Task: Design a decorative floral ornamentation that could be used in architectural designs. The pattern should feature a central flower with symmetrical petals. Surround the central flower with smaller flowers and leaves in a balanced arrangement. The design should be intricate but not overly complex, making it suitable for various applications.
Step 1226:
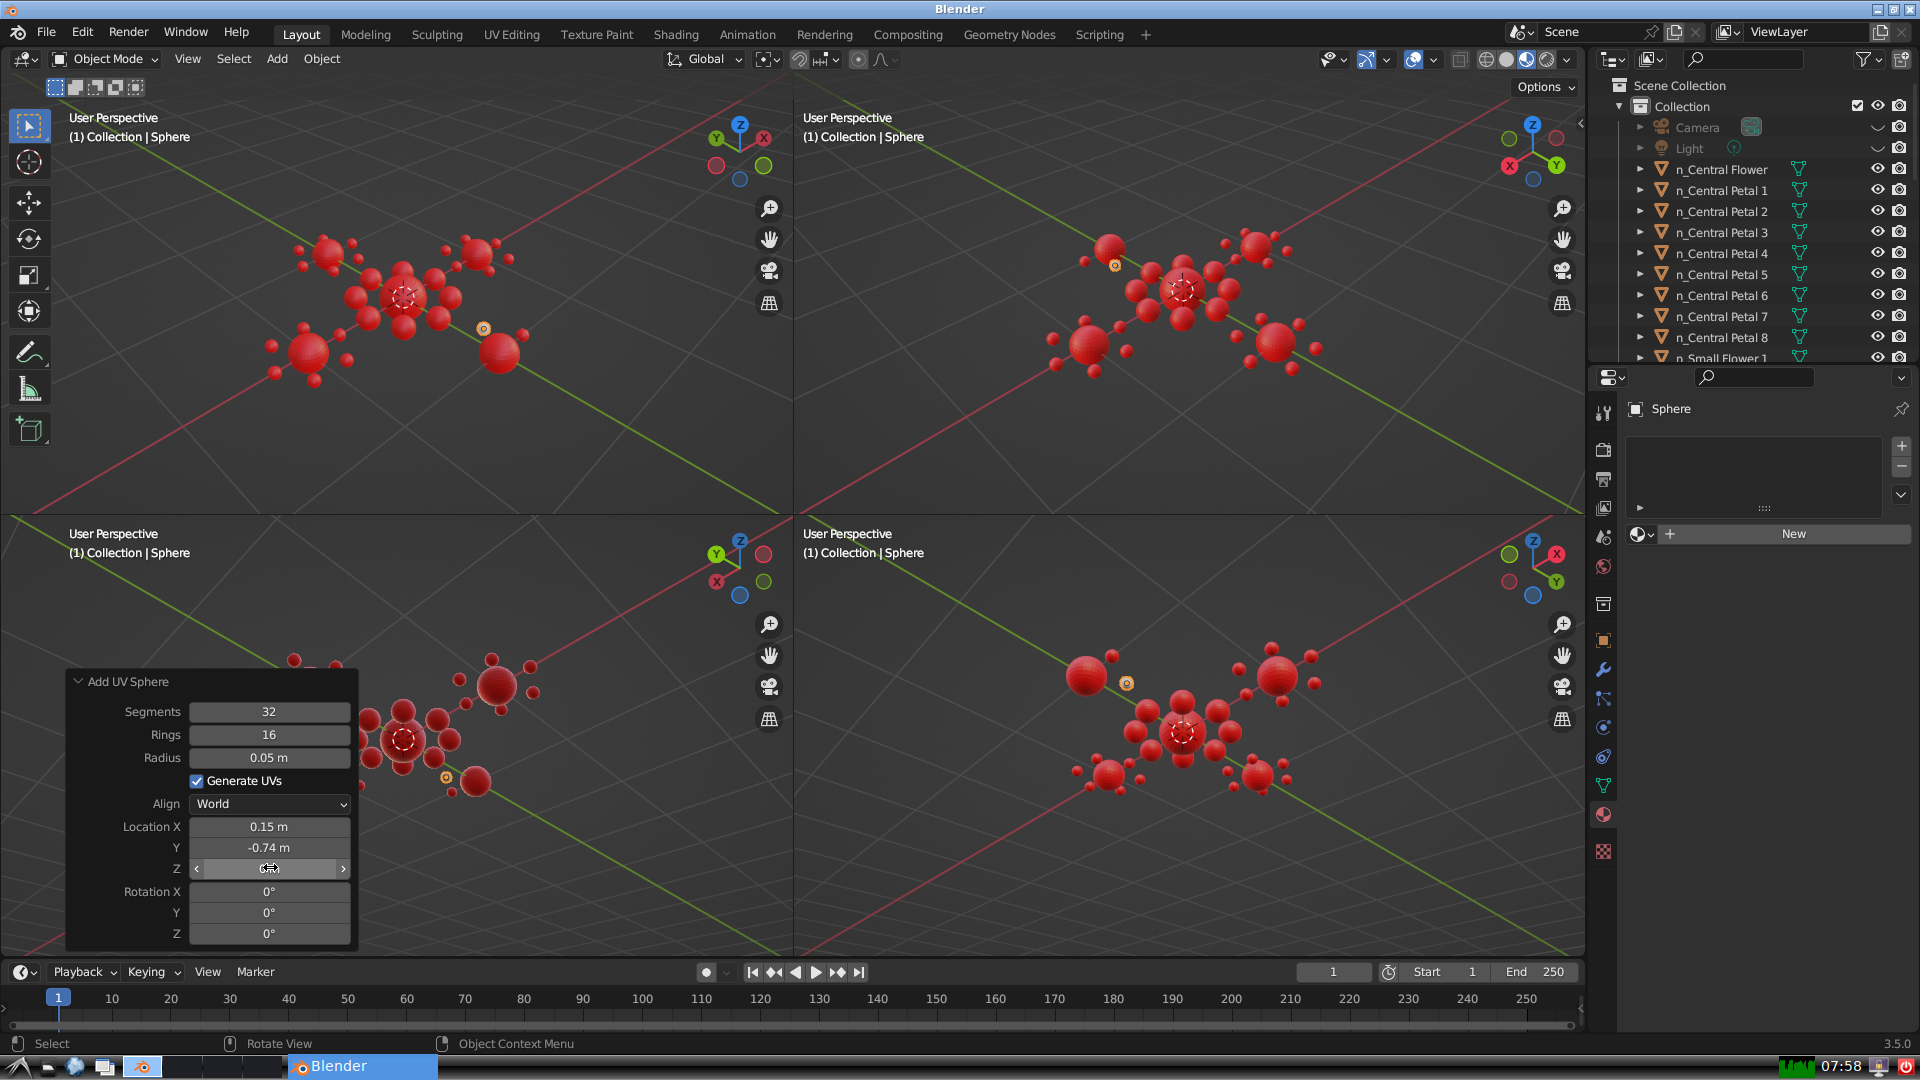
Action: click: no